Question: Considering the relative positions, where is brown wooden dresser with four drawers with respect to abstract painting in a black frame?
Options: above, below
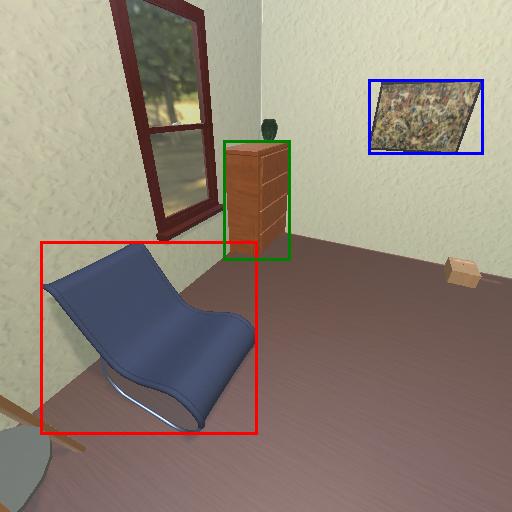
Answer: above